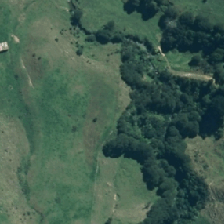
Land cover: grose_broom